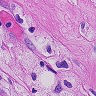
Metastatic tissue present: yes